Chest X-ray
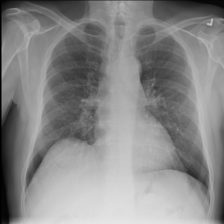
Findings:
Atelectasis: negative
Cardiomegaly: negative
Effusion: negative
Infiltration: negative
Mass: negative
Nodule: negative
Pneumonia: negative
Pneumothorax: negative
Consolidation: negative
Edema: negative
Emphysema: negative
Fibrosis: negative
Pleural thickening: negative
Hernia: negative